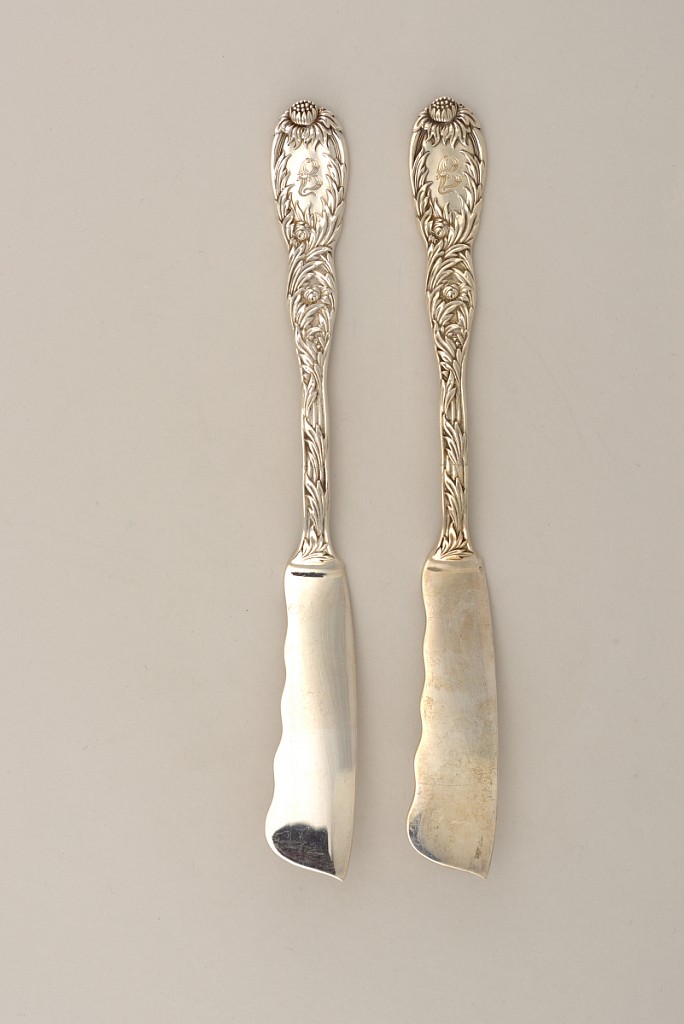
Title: Chrysanthemum Pattern Butter Knives
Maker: Charles T. Grosjean, American, d. 1888
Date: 1880–91
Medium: silver
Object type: knives
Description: Pair of butter knives, butter knife(a) and butter knife(b) of same design. Slightly curves spatula-like blade, widest point at tip, with one point and one wavy edge. Tapered neck, widening to handle of curving, ungulating shape, covered in a relief pattern of overlapping foliate scrolls and chrysanthemum buds, with engraved "B" in the central reserve in terminal. Rounded terminal, topped with chrysanthemum flower. Reverse side densley decorated with overlapping foliate scrolls and chrysanthemum buds.